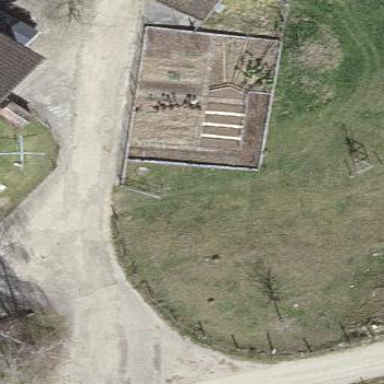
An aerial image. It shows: Vegetable garden considered as leisure land.